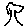
Label: tree